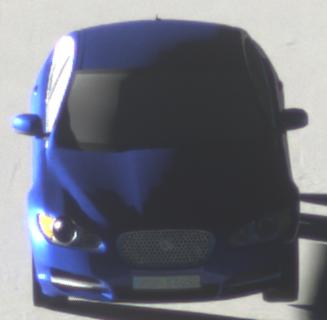
Make: Jaguar
Model: XF 3.0 V6
Detailed model: XF (X250) Limousine
Model produced from: 2010/02
Model produced until: 2010/10
Doors: 4
Color: blue
Road condition: dry road
Daytime: sunrise or sunset
Contrast: high contrast